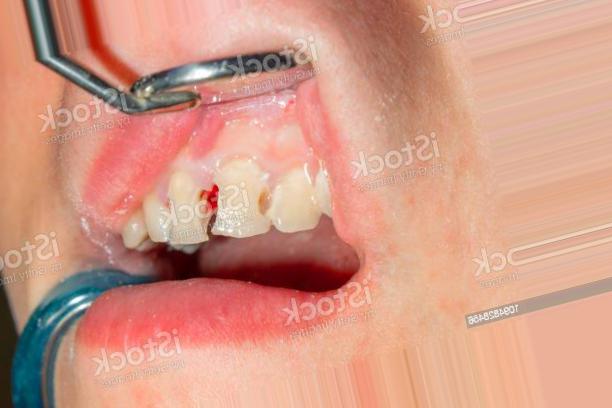
Condition: Caries